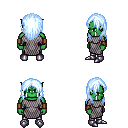
a pixel art fantasy rpg character, male body template, orc, green skin, chain mail, metal pants, white cyan long hairstyle, leather bracers, metal boots, four views (front, back, left, right), 2x2 character sprite sheet, small pixel art, hard edges, no anti-aliasing